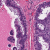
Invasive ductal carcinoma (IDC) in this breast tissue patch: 0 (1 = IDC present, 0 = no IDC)